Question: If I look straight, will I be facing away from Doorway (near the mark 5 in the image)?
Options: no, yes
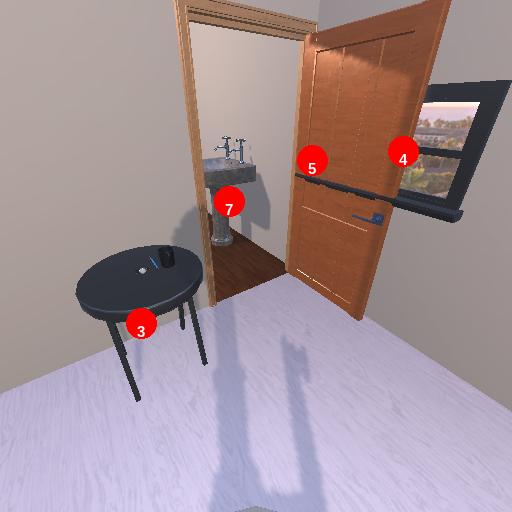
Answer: no